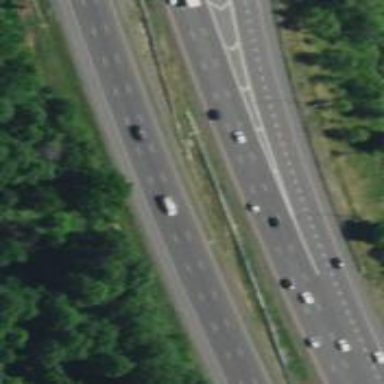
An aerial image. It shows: Asphalt motorway.